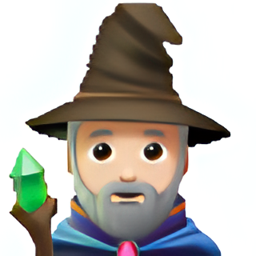
Name: man mage light skin tone
Emoji: 🧙🏻‍♂️
Group: People & Body
Sub-group: person-fantasy